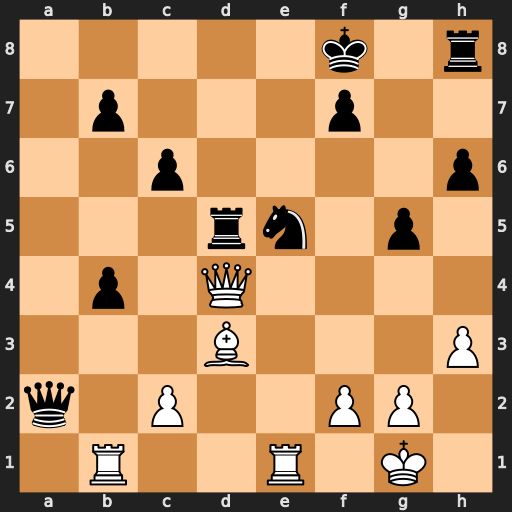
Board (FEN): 5k1r/1p3p2/2p4p/3rn1p1/1p1Q4/3B3P/q1P2PP1/1R2R1K1
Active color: w
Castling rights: -
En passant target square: -
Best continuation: Qxb4+ Kg7 Ra1 Qxa1 Rxa1